高一 · 代数
（1） $m$ 为何值时, $f(x)=x^{2}+2 m x+3 m+4$.(1)有且仅有一个零点; (2)有两个零点且均比 -1 大;

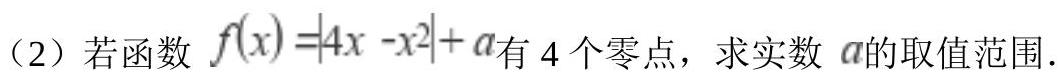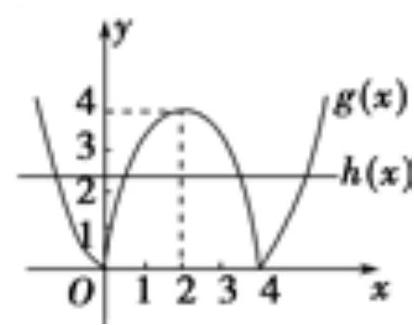
答案: (1) 解: (1) $f(x)=x^{2}+2 m x+3 m+4$ 有且仅有一个零点,

$\Leftrightarrow$ 方程 $f(x)=0$ 有两个相等实根 $\Leftrightarrow \Delta=0$,

即 $4 m^{2}-4(3 m+4)=0$, 即 $m^{2}-3 m-4=0, \therefore m=4$ 或 $m=-1$.

(2) 设 $\mathrm{f}(\mathrm{x})$ 的两个零点分别为 $x_{1}, x_{2}$,

则 $x_{1}+x_{2}=-2 \mathrm{~m}, x_{1} x_{2}=3 \mathrm{~m}+4$.

由题意, 知 $\left\{\begin{array}{c}\Delta=4 m^{2}-4(3 m+4)>0 \\ \left(x_{1}+1\right)\left(x_{2}+1\right)>0 \\ \left(x_{1}+1\right)\left(x_{2}+1\right)>0\end{array} \Leftrightarrow\left\{\begin{array}{c}m^{2}-3 m-4>0 \\ 3 m+4-3 m+1>0 \\ -2 m+2>0\end{array} \Leftrightarrow\left\{\begin{array}{c}m>4 \text { 或 } m<-1 \\ m>-5 \\ m<1\end{array}\right.\right.\right.$

$\therefore-5<\mathrm{m}<-1$. 故 $\mathrm{m}$ 的取值范围为 $(-5,-1)$.

(2) 解: 令 $f(x)=0$, 得 $\left|4 x-x^{2}\right|+a=0$,

则 $\left|4 x-x^{2}\right|=-a$. 令 $g(x)=\left|4 x-x^{2}\right|, h(x)=-a$.

作出 $\mathrm{g}(\mathrm{x}), \mathrm{h}(\mathrm{x})$ 的图象.

由图象可知, 当 $0<-\mathrm{a}<4$,

即 $-4<a<0$ 时, $\mathrm{g}(\mathrm{x})$ 与 $\mathrm{h}(\mathrm{x})$ 的图象有 4 个交点.
解析: (1) (1) $f(x)=x^{2}+2 m x+3 m+4$ 有且仅有一个零点 $\Leftrightarrow$ 方程 $f(x)=0$ 有两个相等实根 $\Leftrightarrow \Delta=$ 0 ; (2) 设 $\mathrm{f}(\mathrm{x})$ 的两个零点分别为 $x_{1}, x_{2}$, 则 $x_{1}+x_{2}=-2 \mathrm{~m}, x_{1} x_{2}=3 \mathrm{~m}+4$. 由题意列不等式组, 即可得结果; (2) 数形结合, 作出 $g(x)=\left|4 x-x^{2}\right|$ 和 $h(x)=-a$ 的图象即可.